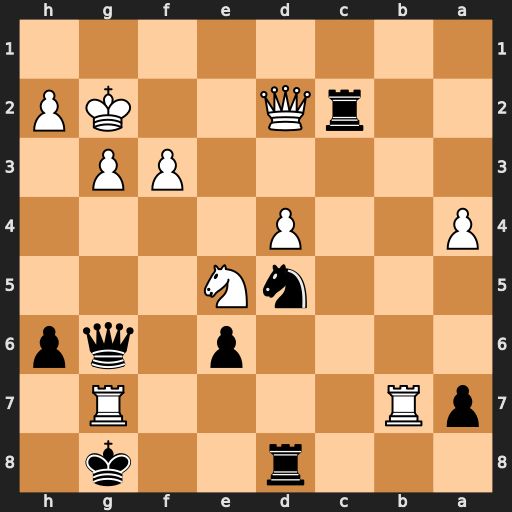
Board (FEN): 3r2k1/pR4R1/4p1qp/3nN3/P2P4/5PP1/2rQ2KP/8
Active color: b
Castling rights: -
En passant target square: -
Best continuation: Qxg7 Rxg7+ Kxg7 Qxc2 Ne3+ Kf2 Nxc2